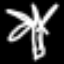
Label: palm tree